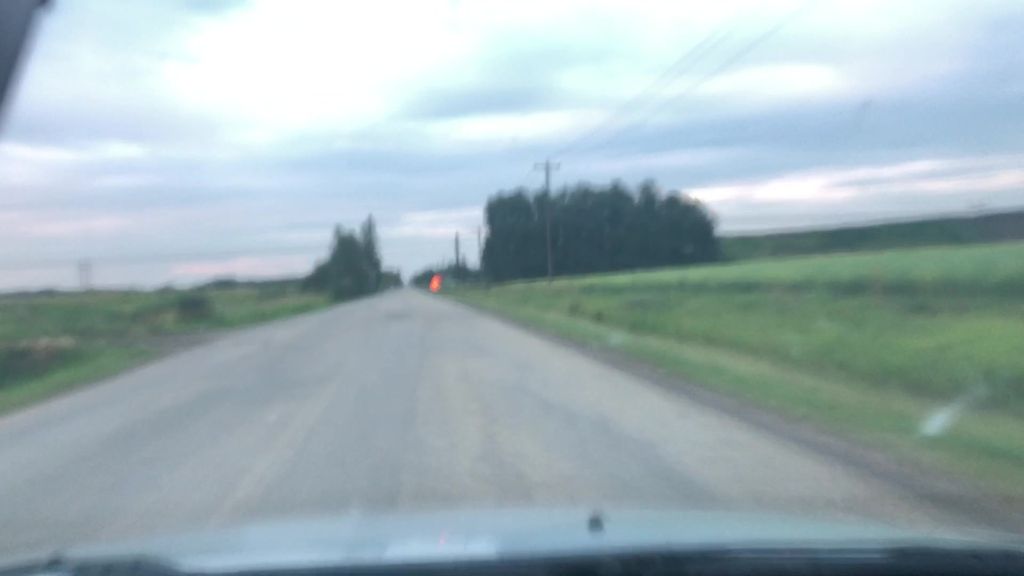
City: edmonton